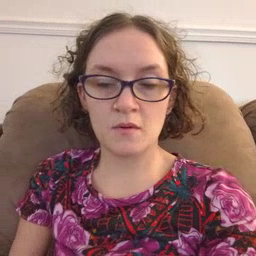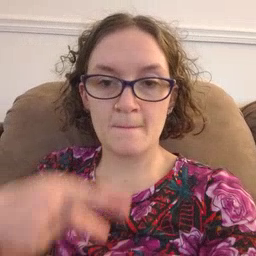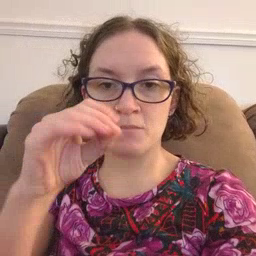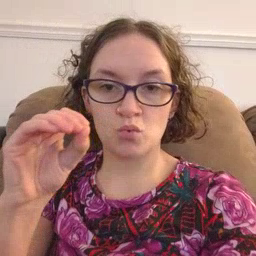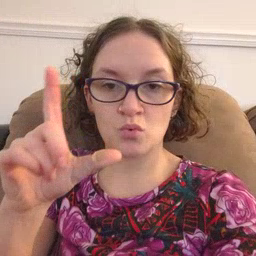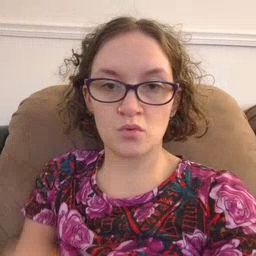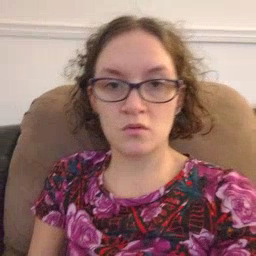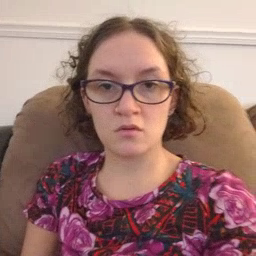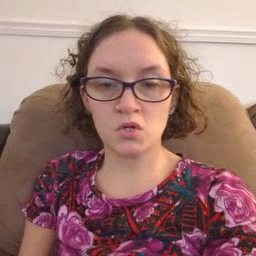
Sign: pool